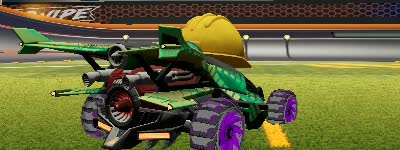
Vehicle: aftershock